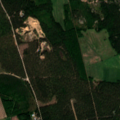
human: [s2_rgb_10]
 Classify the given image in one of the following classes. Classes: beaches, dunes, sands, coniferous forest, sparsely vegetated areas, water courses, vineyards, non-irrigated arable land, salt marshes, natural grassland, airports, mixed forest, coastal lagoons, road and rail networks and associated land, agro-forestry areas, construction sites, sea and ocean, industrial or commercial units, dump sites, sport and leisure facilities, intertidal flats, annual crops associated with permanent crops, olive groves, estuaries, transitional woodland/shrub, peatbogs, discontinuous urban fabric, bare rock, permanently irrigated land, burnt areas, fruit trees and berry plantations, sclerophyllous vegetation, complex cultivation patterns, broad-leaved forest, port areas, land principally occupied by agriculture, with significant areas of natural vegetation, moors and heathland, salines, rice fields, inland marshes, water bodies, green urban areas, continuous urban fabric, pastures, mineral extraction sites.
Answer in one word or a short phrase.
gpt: non-irrigated arable land, coniferous forest, transitional woodland/shrub